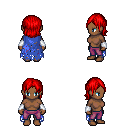
a pixel art fantasy rpg character, female body template, human, dark skin, blue tattered cape, magenta pants, red long bangs hairstyle, white cloth bracers, four views (front, back, left, right), 2x2 character sprite sheet, small pixel art, hard edges, no anti-aliasing